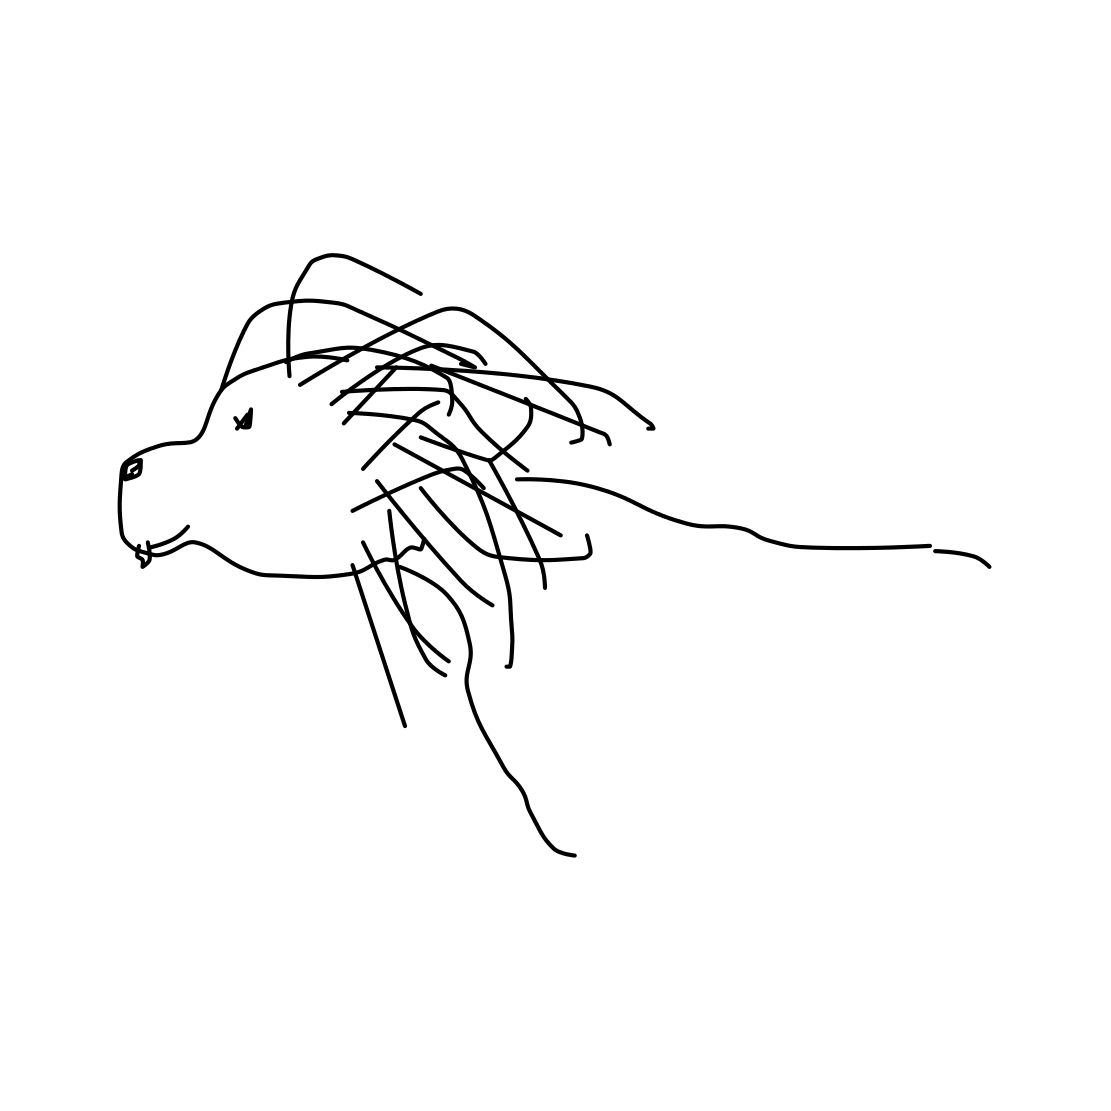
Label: lion